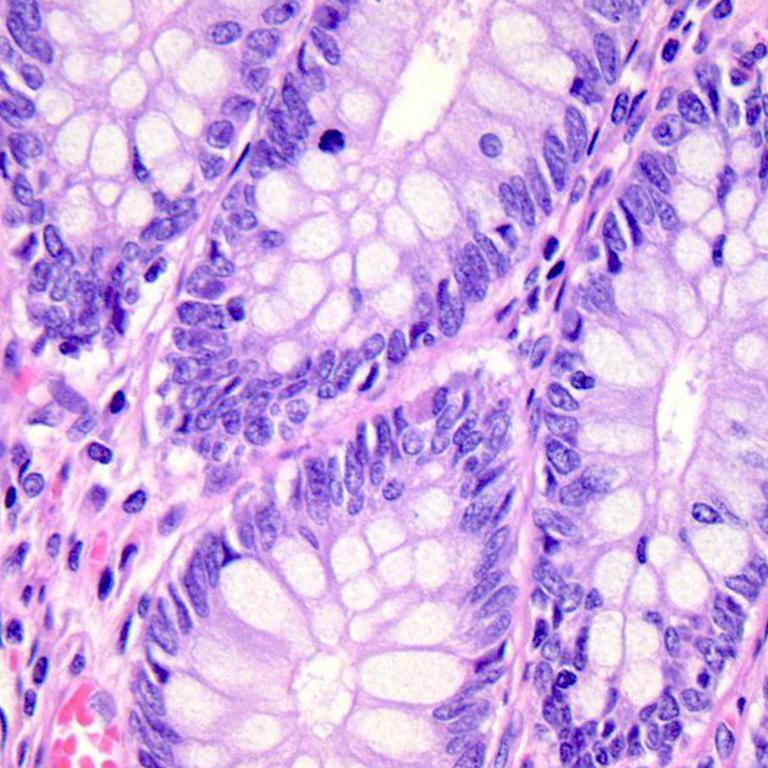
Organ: colon
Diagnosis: benign